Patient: sex M, age 46
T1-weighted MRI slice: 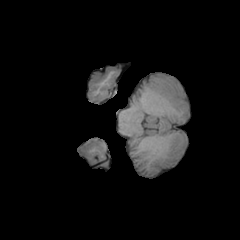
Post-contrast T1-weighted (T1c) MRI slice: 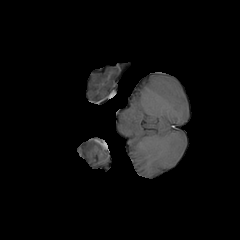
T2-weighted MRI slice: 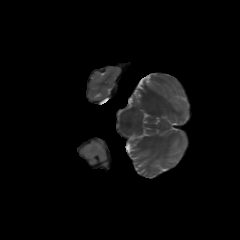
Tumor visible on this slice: yes
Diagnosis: Glioblastoma, IDH-wildtype
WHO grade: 4